Для изучения характеристик различных элементов электрических цепей необходимо изменять напряжение. Для изменения напряжения используются различные способы. В данной задаче вам предстоит исследовать возможности изменения напряжения на исследуемом элементе с помощью потенциометра с максимальным сопротивлением, примерно равным $R_0 \approx 5 ~Ом$. Потенциометр можно использовать в цепи как резистор с переменным сопротивлением (реостат) (обозначение 1) с двумя выводами, либо как потенциометр (обозначение 2) с тремя выводами. В качестве нагрузки во всех случаях используйте второй реостат, как переменный резистор.
Часть A. Подготовительная
Измерьте максимальное напряжение на источнике $U_0$, подключив к нему цифровой вольтметр напрямую.
Измерьте максимальные сопротивления обоих потенциометров $R_{10}, R_{20}$ подключив к ним мультиметр (как цифровой омметр) напрямую. В двух следующих частях Вам предстоит исследовать две схемы регулируемого источника («цепь питания»). Схемы «цепи питания» приведены в условии задачи. Включайте цепь питания только во время проведения измерений.К этим схемам необходимо подключать «цепь нагрузки». Сопротивление нагрузки должно изменяться в максимально возможном диапазоне. Используя предоставленные измерительные приборы, Вам будет необходимо измерять силу ток в нагрузке и напряжение на ней.
Приведите электрическую схему «цепи нагрузки», удовлетворяющую этим требованиям. Опишите, как Вы будете измерять сопротивление нагрузки.
Подключите «цепь нагрузки» напрямую к батарейке. Изменяя сопротивление нагрузки, измерьте зависимость напряжения $U$ от силы тока $I$ в цепи нагрузки.
Постройте график зависимости $U(I)$, где $U$ напряжение на нагрузке и $I$ — ток в ней. Качественно объясните полученную зависимость.
Часть B. Традиционная схема 1 Исследуйте цепь питания, схема которой показана на рисунке.
Постройте график зависимости мощности, выделяющейся на нагрузке от её сопротивления. Качественно объясните полученную зависимость.
Считая источник идеальным источником напряжения, рассчитайте, в каких пределах $[U_{\min}, U_{\max}]$ можно изменять напряжение на нагрузке с помощью данной цепи питания, если ее сопротивление равно $R_x$.
Измерьте зависимости максимального $U_{\max}$ и минимального $U_{\min}$ напряжения на нагрузке от ее сопротивления $R_x$.
Постройте графики полученных зависимостей. На этом же бланке постройте графики теоретических зависимостей, рассчитанные по формулам, полученными вами в пункте . . . . . . .
Часть C. Традиционная схема 2 Исследуйте цепь питания, схема которой показана на рисунке.
Качественно объясните причины наблюдающихся различий.
Считая источник идеальным источником напряжения, рассчитайте, в каких пределах $[U_{\min};U_{\max}]$ можно изменять напряжение на нагрузке с помощью данной цепи питания, если ее сопротивление равно $R_x$.
Измерьте зависимости максимального $U_{\max}$ и минимального $U_{\min}~$ напряжения на нагрузке от ее сопротивления $R_x$.
Постройте графики полученных зависимостей. На этом же бланке постройте графики теоретических зависимостей, рассчитанные по формулам, полученными вами в п. . . . . . . .
Качественно объясните причины наблюдающихся различий.
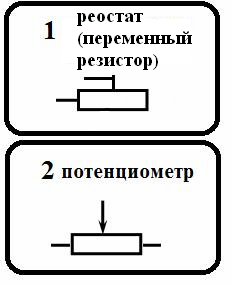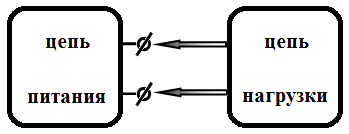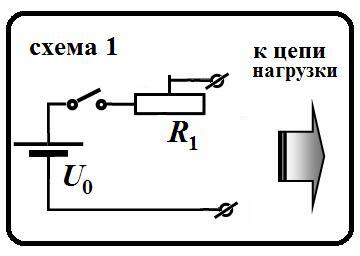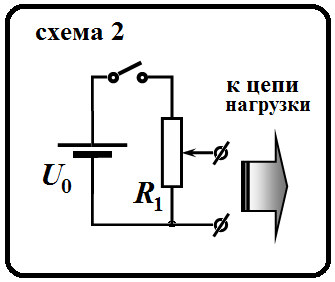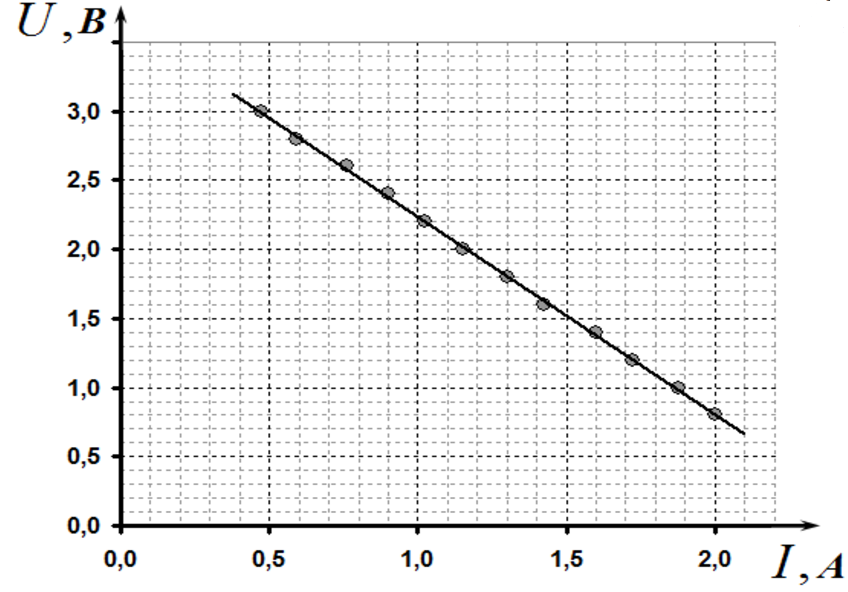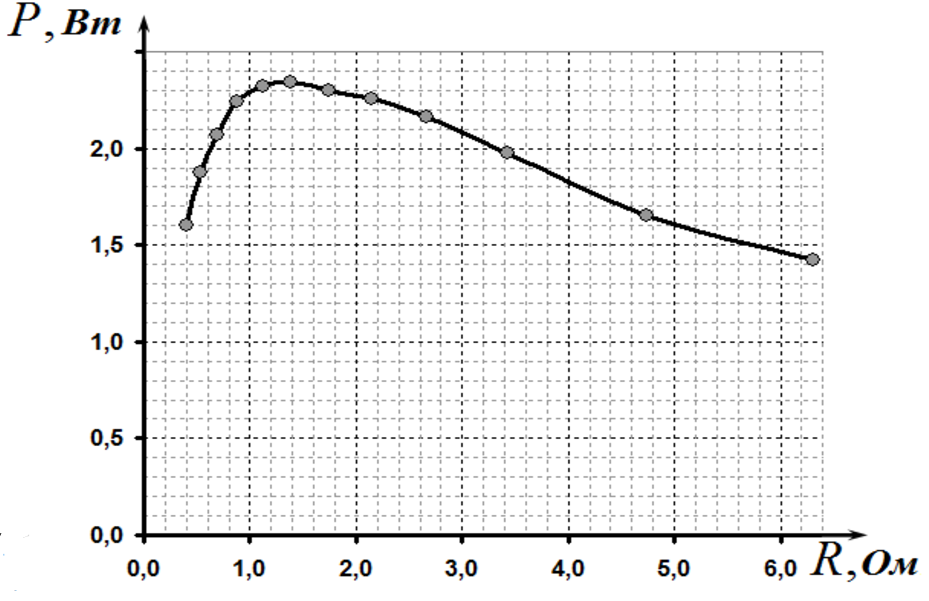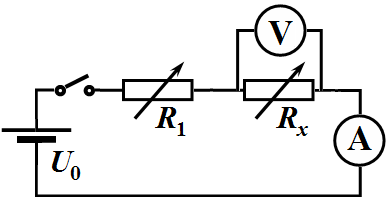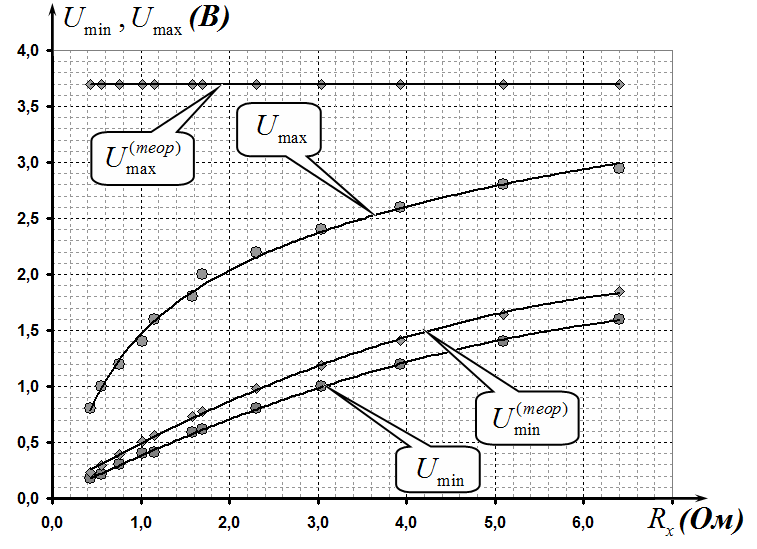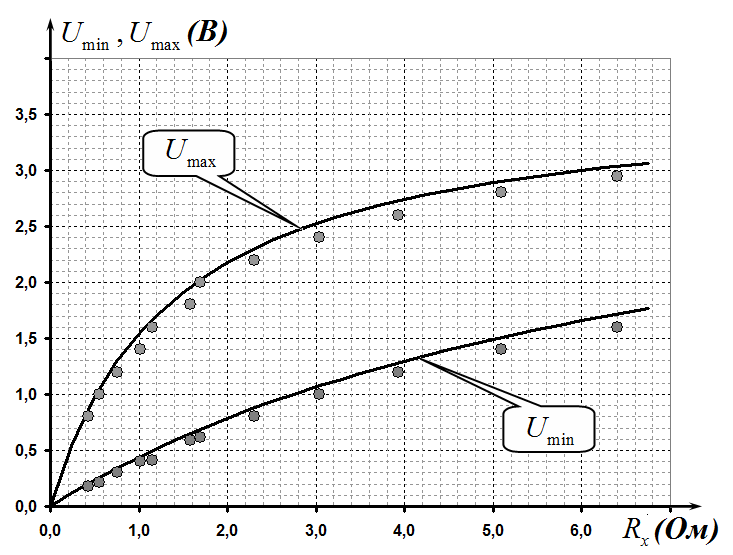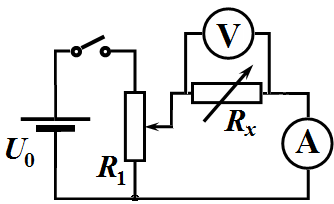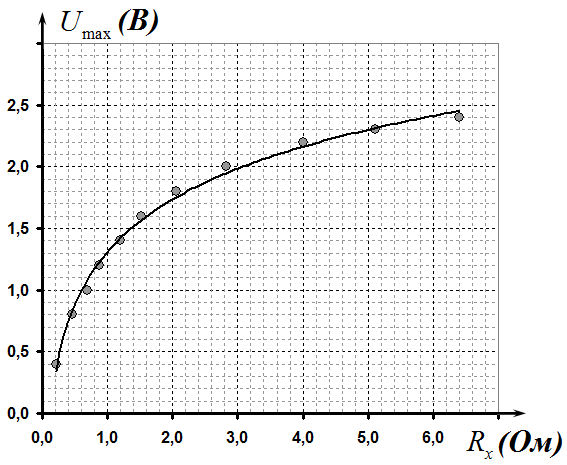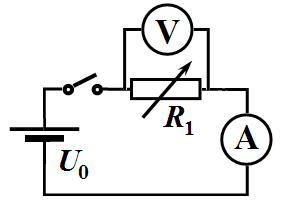
Измерьте максимальное напряжение на источнике $U_0$, подключив к нему цифровой вольтметр напрямую.
Ответ: В результате измерений получено значение $ U_0 = 3.7 ~ В$.

Измерьте максимальные сопротивления обоих потенциометров $R_{10}, R_{20}$  подключив к ним мультиметр (как цифровой омметр) напрямую.
Ответ: В результате измерений получено $R_{10} = 5.8 ~ Ом$, $R_{20} = 5.5 ~ Ом$.

Приведите электрическую схему «цепи нагрузки», удовлетворяющую этим требованиям. Опишите, как Вы будете измерять сопротивление нагрузки.
Ответ: Для выполнения заданий необходимо измерять напряжение $U$ на реостате и силу тока $I$ через него. Тогда сопротивление реостата можно рассчитать по закону Ома.Схема измерений приведена на рисунке.Для получения необходимых данных следует провести измерения силы тока в цепи и напряжения на реостате.Сопротивление реостата рассчитывается по формуле $(1)$, а мощность, выделяющаяся на реостате, — по формуле\begin{equation}P = UI\tag{5} \end{equation}

Подключите «цепь нагрузки» напрямую к батарейке. Изменяя сопротивление нагрузки, измерьте зависимость напряжения  $U$ от силы тока $I$ в цепи нагрузки.
Решение: В таблице ниже приведены результаты измерений и соответствующих расчетов. | $U, ~В$ | 3.00 | 2.80 | 2.60 | 2.40 | 2.20 | 2.00 | 1.80 | 1.60 | 1.40 | 1.20 | 1.00 | 0.80 | | --- | --- | --- | --- | --- | --- | --- | --- | --- | --- | --- | --- | --- | | $I, ~А$ | 0.475 | 0.590 | 0.760 | 0.900 | 1.025 | 1.150 | 1.300 | 1.425 | 1.600 | 1.725 | 1.875 | 2.000 | | $R, ~Ом$ | 6.316 | 4.746 | 3.421 | 2.667 | 2.146 | 1.739 | 1.385 | 1.123 | 0.875 | 0.696 | 0.533 | 0.400 | | $P, ~Вт$ | 1.425 | 1.652 | 1.976 | 2.160 | 2.255 | 2.300 | 2.340 | 2.280 | 2.240 | 2.070 | 1.875 | 1.600 |
Ответ: | $U, ~В$ | 3.00 | 2.80 | 2.60 | 2.40 | 2.20 | 2.00 | 1.80 | 1.60 | 1.40 | 1.20 | 1.00 | 0.80 | | --- | --- | --- | --- | --- | --- | --- | --- | --- | --- | --- | --- | --- | | $I, ~А$ | 0.475 | 0.590 | 0.760 | 0.900 | 1.025 | 1.150 | 1.300 | 1.425 | 1.600 | 1.725 | 1.875 | 2.000 | | $R, ~Ом$ | 6.316 | 4.746 | 3.421 | 2.667 | 2.146 | 1.739 | 1.385 | 1.123 | 0.875 | 0.696 | 0.533 | 0.400 | | $P, ~Вт$ | 1.425 | 1.652 | 1.976 | 2.160 | 2.255 | 2.300 | 2.340 | 2.280 | 2.240 | 2.070 | 1.875 | 1.600 | Ответ: $U, ~В$3.002.802.602.402.202.001.801.601.401.201.000.80$I, ~А$0.4750.5900.7600.9001.0251.1501.3001.4251.6001.7251.8752.000$R, ~Ом$6.3164.7463.4212.6672.1461.7391.3851.1230.8750.6960.5330.400$P, ~Вт$1.4251.6521.9762.1602.2552.3002.3402.2802.2402.0701.8751.600

Постройте график зависимости $U(I)$, где $U$ напряжение на нагрузке и $I$ — ток в ней. Качественно объясните полученную зависимость.
Ответ: Эти графики подтверждают сделанное предположение – напряжение на выходе источника уменьшается при увеличении силы тока через него.

Постройте график зависимости мощности, выделяющейся на нагрузке от её сопротивления. Качественно объясните полученную зависимость.

Считая источник идеальным источником напряжения, рассчитайте, в каких пределах $[U_{\min}, U_{\max}]$ можно изменять напряжение на нагрузке с помощью данной цепи питания, если ее сопротивление равно $R_x$.
Решение: Соответственно, максимально напряжение на нагрузке будет при отключенном резисторе в цепи питания (при $R_1 = 0$) Минимальное напряжение при полностью включенном резисторе в цепи питания (при $R_1=R_{10}=6.4~Ом$)
Ответ: \begin{equation}U_{\max} = U_0\tag{3} \end{equation}  Минимальное напряжение при полностью включенном резисторе в цепи питания (при $R_1=R_{10}=6.4~Ом$)
Ответ: \begin{equation}U_{\min} = U_{0}\frac{R_x}{R_{10}+R_x}\tag{4} \end{equation}

Измерьте зависимости максимального $U_{\max}$  и минимального $U_{\min}$ напряжения на нагрузке от ее сопротивления $R_x$.
Решение: Измерения проводились в следующей последовательности: Устанавливалось некоторое значение сопротивление резистора $R_x$ (в порядке убывания); устанавливалось максимальное сопротивление резистора $R_1$ в цепи нагрузки, при этом измерялись значение напряжения через резистор $R_x$ ($U_{\min}$) и силы тока через него ($I_{\min}$); не изменяя сопротивления $R_{x}$ , сопротивление резистора $R_{1}$ устанавливалось минимальным (нулевым) и проводились измерения напряжения и силы тока через резистор $R_x$ ($U_{\max}$, $I_{\max}$, соответственно). Сопротивление $R_x$ рассчитывалось, как по максимальным ($R_x^{(1)} = {U_{\max}}/{I_{\max}}$), так и по минимальным ($R_x^{(2)} ={U_{\min}}/{I_{\min}}$) напряжения и силы тока. Ввиду недостаточной точности измерения эти величины незначительно различались, поэтому в качестве окончательного значения использовалось среднее значение $R_x =\frac{R_x^{(1)} + R_x^{(2)} } {2}$. Также в таблице приведены теоретические значения минимального и максимального напряжений. $U_{\min}, ~В$$I_{\min}, ~А$$U_{\max}, ~В$$I_{\max}, ~А$$R_x^{(1)} , ~Ом$$R_x^{(2)} , ~Ом$$R_x ,~ Ом$$U_{\max}^{(теор)} , ~В$$U_{\min}^{(теор)} , ~В$1.6000.2502.9500.4606.4006.4136.4073.71.8511.4000.2752.8000.5505.0915.0915.0913.71.6391.2000.3002.6000.6754.0003.8523.9263.71.4071.0000.3252.4000.8003.0773.0003.0383.71.1910.8000.3502.2000.9452.2862.3282.3073.70.9800.6200.3752.0001.1501.6531.7391.6963.70.7750.5900.3601.8001.1751.6391.5321.5853.70.7350.4100.3901.6001.2751.0511.2551.1533.70.5650.4000.4001.4001.3501.0001.0371.0193.70.5080.3000.4101.2001.5250.7320.7870.7593.70.3920.2100.4201.0001.6750.5000.5970.5493.70.2920.1800.4300.8001.7750.4190.4510.4353.70.235 | $U_{\min}, ~В$ | $I_{\min}, ~А$ | $U_{\max}, ~В$ | $I_{\max}, ~А$ | $R_x^{(1)} , ~Ом$ | $R_x^{(2)} , ~Ом$ | $R_x ,~ Ом$ | $U_{\max}^{(теор)} , ~В$ | $U_{\min}^{(теор)} , ~В$ | | --- | --- | --- | --- | --- | --- | --- | --- | --- | | 1.600 | 0.250 | 2.950 | 0.460 | 6.400 | 6.413 | 6.407 | 3.7 | 1.851 | | 1.400 | 0.275 | 2.800 | 0.550 | 5.091 | 5.091 | 5.091 | 3.7 | 1.639 | | 1.200 | 0.300 | 2.600 | 0.675 | 4.000 | 3.852 | 3.926 | 3.7 | 1.407 | | 1.000 | 0.325 | 2.400 | 0.800 | 3.077 | 3.000 | 3.038 | 3.7 | 1.191 | | 0.800 | 0.350 | 2.200 | 0.945 | 2.286 | 2.328 | 2.307 | 3.7 | 0.980 | | 0.620 | 0.375 | 2.000 | 1.150 | 1.653 | 1.739 | 1.696 | 3.7 | 0.775 | | 0.590 | 0.360 | 1.800 | 1.175 | 1.639 | 1.532 | 1.585 | 3.7 | 0.735 | | 0.410 | 0.390 | 1.600 | 1.275 | 1.051 | 1.255 | 1.153 | 3.7 | 0.565 | | 0.400 | 0.400 | 1.400 | 1.350 | 1.000 | 1.037 | 1.019 | 3.7 | 0.508 | | 0.300 | 0.410 | 1.200 | 1.525 | 0.732 | 0.787 | 0.759 | 3.7 | 0.392 | | 0.210 | 0.420 | 1.000 | 1.675 | 0.500 | 0.597 | 0.549 | 3.7 | 0.292 | | 0.180 | 0.430 | 0.800 | 1.775 | 0.419 | 0.451 | 0.435 | 3.7 | 0.235 |

Постройте графики полученных зависимостей. На этом же бланке постройте графики теоретических зависимостей, рассчитанные по формулам, полученными вами в пункте B1 .

Качественно объясните причины наблюдающихся различий.
Решение: Теоретическое дополнение (от участников олимпиады не требуется!) Объяснение полученных зависимостей не сложно, если знать такие характеристики источника, как ЭДС и внутреннее сопротивление. Однако эти понятия не входят в программу курса физики 9 класса, поэтому и дано такое краткое объяснение.С учетом внутреннего сопротивления источника $r \approx 1.4~ Ом$ и его ЭДС $U_0 \approx 3.7 ~В$ минимальное и максимальное значения напряжения рассчитываются по формулам\begin{cases}U_{\min} = U_0\,\frac{R_x}{R_{10} + R_x + r}\\ U_{\max}=U_0\,\frac{R_x}{R_x + r}\tag{4}\end{cases}На рисунке приведены результаты расчетов по этим формулам, для наглядности оставлены экспериментальные данные.  Как видно, наблюдается вполне приличное соответствие.
Ответ: Во всем диапазоне теоретические значения напряжений заметно превышают измеренные значения. Единственная возможная причина – уменьшение напряжения источника при увеличении силы тока через него.  Теоретическое дополнение (от участников олимпиады не требуется!) Объяснение полученных зависимостей не сложно, если знать такие характеристики источника, как ЭДС и внутреннее сопротивление. Однако эти понятия не входят в программу курса физики 9 класса, поэтому и дано такое краткое объяснение.С учетом внутреннего сопротивления источника $r \approx 1.4~ Ом$ и его ЭДС $U_0 \approx 3.7 ~В$ минимальное и максимальное значения напряжения рассчитываются по формулам\begin{cases}U_{\min} = U_0\,\frac{R_x}{R_{10} + R_x + r}\\ U_{\max}=U_0\,\frac{R_x}{R_x + r}\tag{4}\end{cases}На рисунке приведены результаты расчетов по этим формулам, для наглядности оставлены экспериментальные данные.  Как видно, наблюдается вполне приличное соответствие.

Считая источник идеальным источником напряжения, рассчитайте, в каких пределах $[U_{\min};U_{\max}]$ можно изменять напряжение на нагрузке с помощью данной цепи питания, если ее сопротивление равно $R_x$.

Измерьте зависимости максимального $U_{\max}$ и минимального $U_{\min}~$ напряжения на нагрузке от ее сопротивления $R_x$.
Решение: Измерения подтверждают, что минимальное значение напряжения на нагрузке равно нулю, поэтому эти данные не приводятся. Методика измерения аналогично той, которая описана в части B. Результаты измерений и расчетов приведены в таблице ниже. По этим данным построен соответствующий график. Для экономии места теоретическое постоянное значение $U_0 = 3.7 ~В$ не приведено. | $U_{\max}, ~В$ | 2.400 | 2.300 | 2.200 | 2.000 | 1.800 | 1.600 | 1.400 | 1.200 | 1.000 | 0.800 | 0.400 | | --- | --- | --- | --- | --- | --- | --- | --- | --- | --- | --- | --- | | $I_{\max},~ А$ | 0.375 | 0.450 | 0.550 | 0.710 | 0.875 | 1.050 | 1.175 | 1.375 | 1.450 | 1.750 | 1.925 | | $R_x,~ Ом$ | 6.400 | 5.111 | 4.000 | 2.817 | 2.057 | 1.524 | 1.191 | 0.873 | 0.690 | 0.457 | 0.208 |
Ответ: | $U_{\max}, ~В$ | 2.400 | 2.300 | 2.200 | 2.000 | 1.800 | 1.600 | 1.400 | 1.200 | 1.000 | 0.800 | 0.400 | | --- | --- | --- | --- | --- | --- | --- | --- | --- | --- | --- | --- | | $I_{\max},~ А$ | 0.375 | 0.450 | 0.550 | 0.710 | 0.875 | 1.050 | 1.175 | 1.375 | 1.450 | 1.750 | 1.925 | | $R_x,~ Ом$ | 6.400 | 5.111 | 4.000 | 2.817 | 2.057 | 1.524 | 1.191 | 0.873 | 0.690 | 0.457 | 0.208 | Ответ: $U_{\max}, ~В$2.4002.3002.2002.0001.8001.6001.4001.2001.0000.8000.400$I_{\max},~ А$0.3750.4500.5500.7100.8751.0501.1751.3751.4501.7501.925$R_x,~ Ом$6.4005.1114.0002.8172.0571.5241.1910.8730.6900.4570.208

Постройте графики полученных зависимостей. На этом же бланке постройте графики теоретических зависимостей, рассчитанные по формулам, полученными вами в п. C1 .

Качественно объясните причины наблюдающихся различий.
Решение: Дополнение. Можно провести точные расчет верхней границы напряжения с учетом ЭДС и внутреннего сопротивления источника. Результаты этих расчетов хорошо согласуются с экспериментальными данными.
Ответ: Дополнение. Можно провести точные расчет верхней границы напряжения с учетом ЭДС и внутреннего сопротивления источника. Результаты этих расчетов хорошо согласуются с экспериментальными данными.
Темы:
E, Постоянный ток, Электричество, Цепи, IEPhO, Реостат